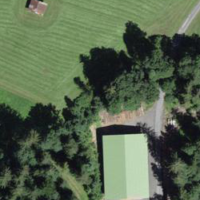
EUNIS habitat code: 43
Species observed at this site:
Silene dioica